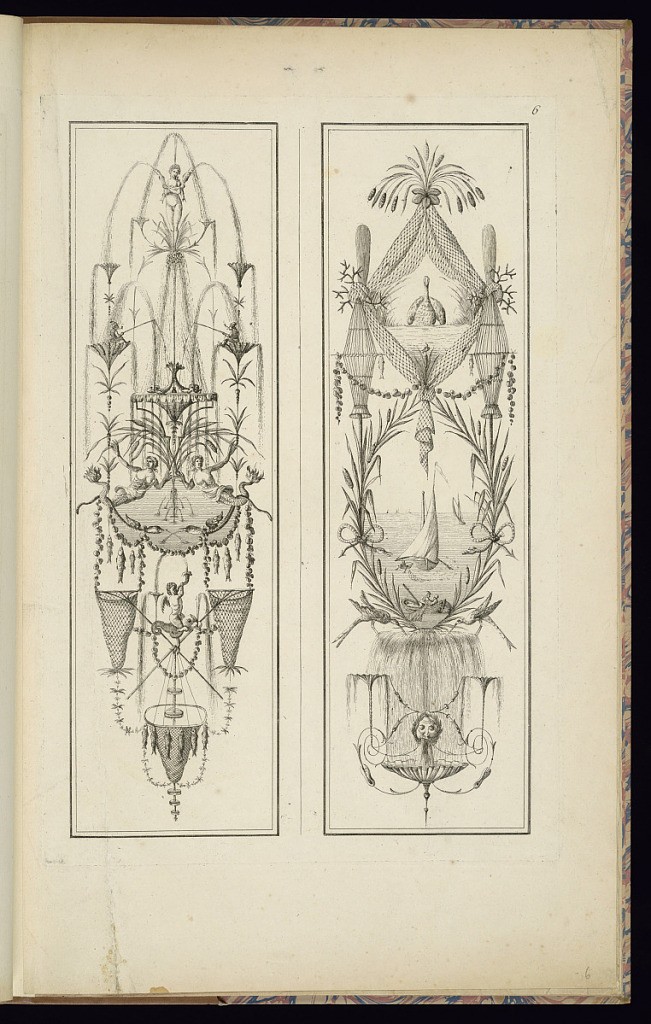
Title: Two Arabesque Panel Designs
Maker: Jean-Baptiste Fay, French, active 1765 – 1790s
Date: late 18th century
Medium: Etching and engraving on laid paper
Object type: Print
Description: Sixth plate from a series of ornament panel designs. Two vertical panels with arabesque and neoclassical motifs including fountains, flowing water, vignettes with fishing boats and birds on water, figures fishing, mermaids, dolphins, nets, masks, fish, putti, shells, scrolling acanthus leaves, fleurons, festoons of fruit, flowers and leaves, reeds, snakes, and coral. The plate is numbered.